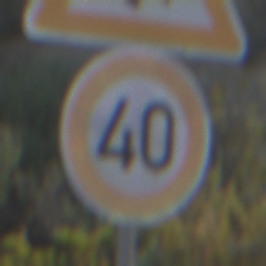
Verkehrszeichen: Geschwindigkeit40
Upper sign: AmphibienwanderungLinks
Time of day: MorningAfternoon
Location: Outdoor (Nature)
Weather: Clear
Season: NotSpecified
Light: Natural